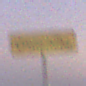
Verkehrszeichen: Umleitungsankuendigung
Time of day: Dawn
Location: Outdoor (RoadRail)
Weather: Clear
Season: NotSpecified
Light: Natural